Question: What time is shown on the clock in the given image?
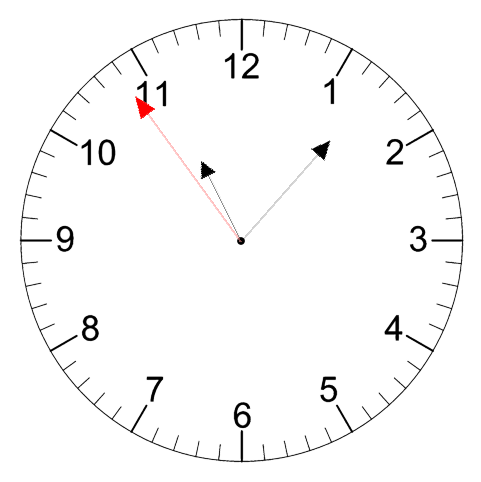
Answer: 11:06:54